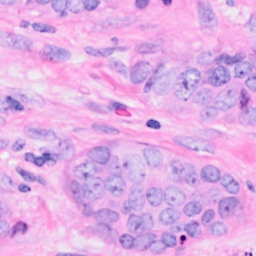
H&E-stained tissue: Breast